Question: I wish to develop an application(facebook) which can publish the current actions of user on my website to his timeline.
Currently , I am able to post updates , but they are not dynamic. I mean I am unable to post the exact price and product name as searched by our user.
I will explain a bit through an example pic
I have set two custom properties Product:prodname and Product:price thinking that it will help me in sending the actual product user has searched and the price of the result he had obtained.
Now, I wish the preview to accept 2 variables prodname and price.
Am I on the right path ? Because facebook is not accepting the singular noun I submitted !
Please suggest and comment, if I am unclear in my question !!
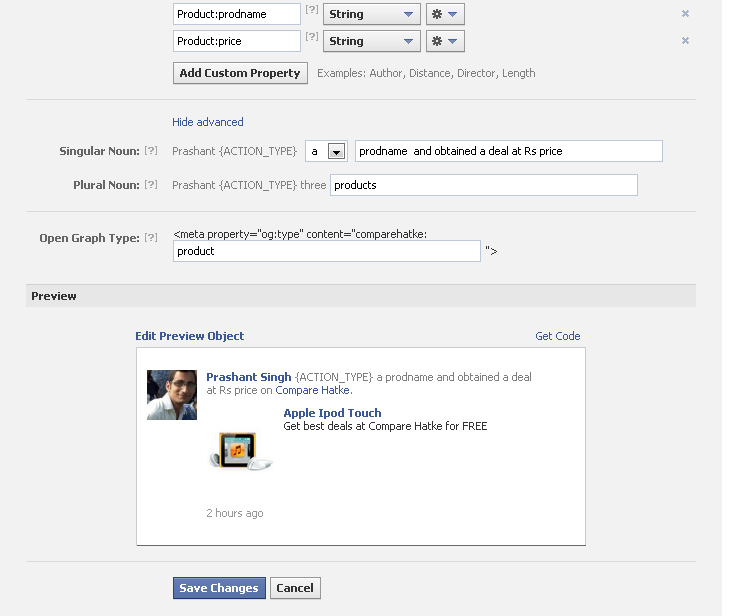
Answer: I resolved my problem. The mistake I was doing was that I was setting custom properties to the product(object). However, actually, we need to add custom properties to the compare(action) instead. Finally we need to send the value of the custom properties to the open graph. Just concat it with the open graph url.
Here is a pic explaining the same :-

Snapshot of the page defining the object :-

Snapshot of the part defining the object preview:-

and then the final desired result :-